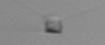
Label: Chaetoceros_tenuissimus